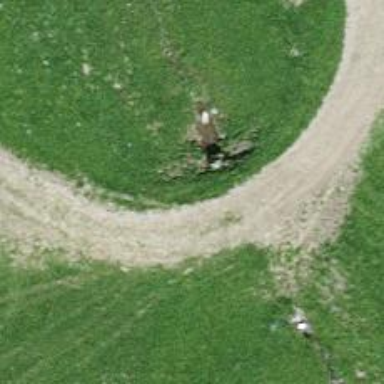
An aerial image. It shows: Culvert tunnel.